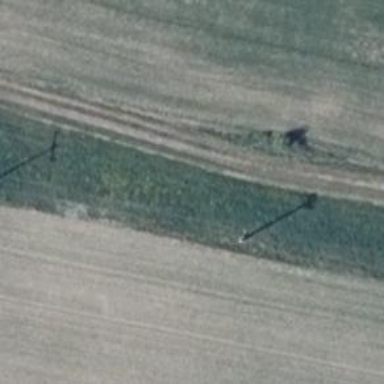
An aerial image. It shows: Minor power line.